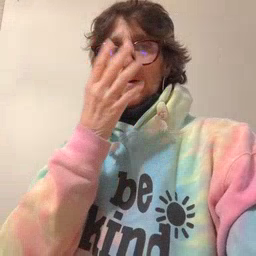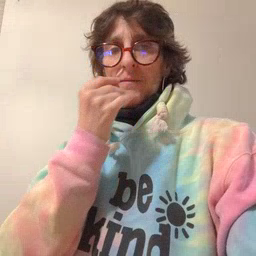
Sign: wolf